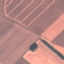
Label: AnnualCrop